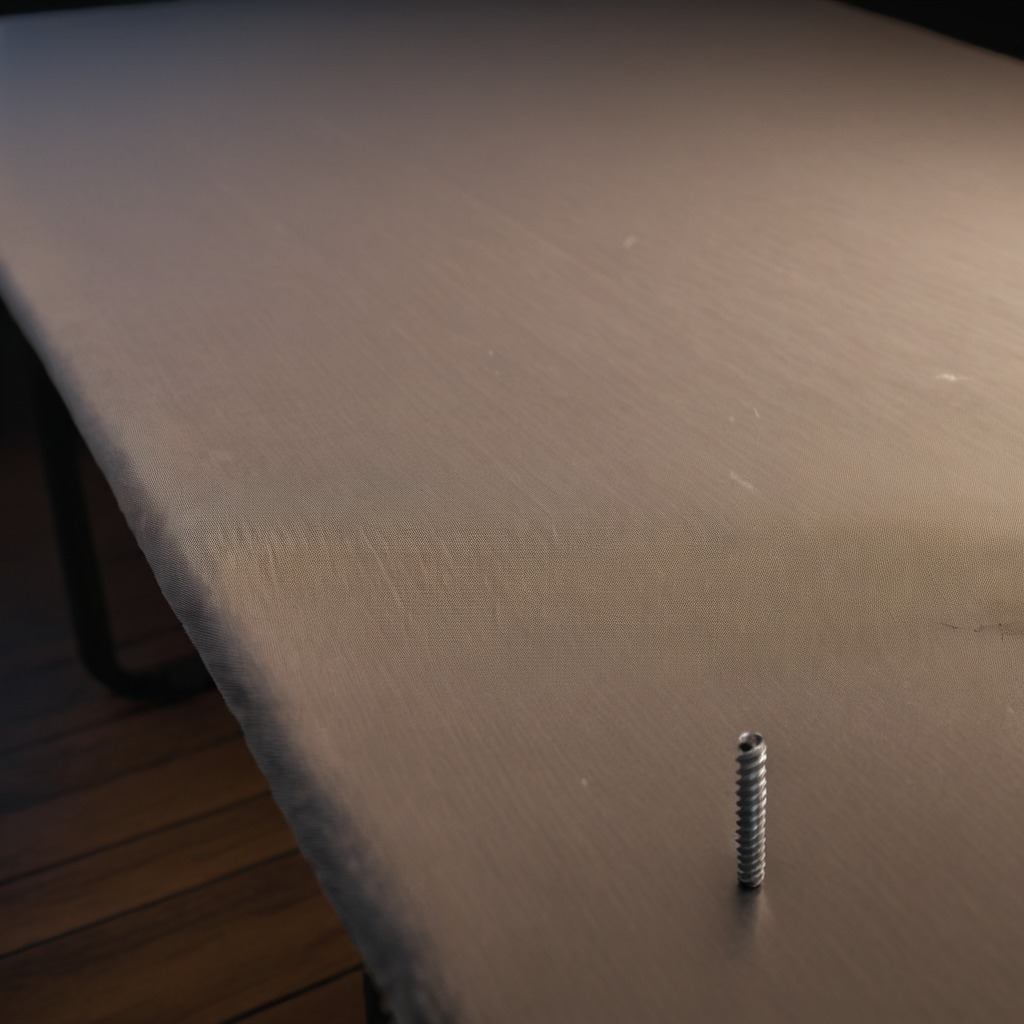
A metal screw is lying on the wooden table.